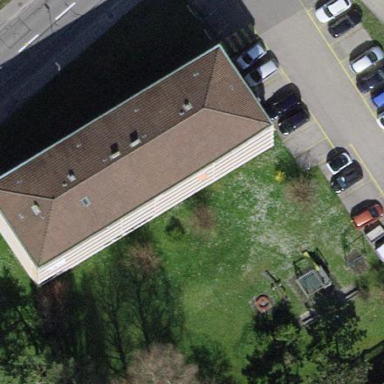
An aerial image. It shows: Half-hipped roof shape on the apartments building.